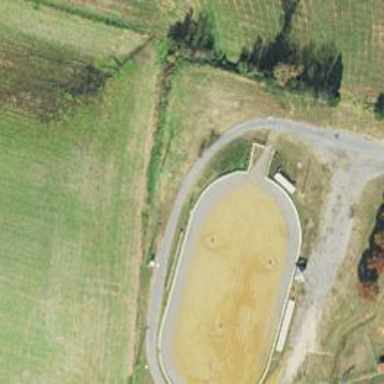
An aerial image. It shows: Equestrian pitch for leisure land use.